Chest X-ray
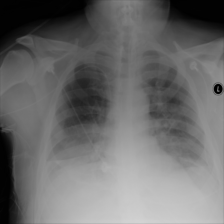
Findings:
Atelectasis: negative
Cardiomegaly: negative
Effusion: positive
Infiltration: positive
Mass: negative
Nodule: negative
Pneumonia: negative
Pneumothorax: negative
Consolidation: negative
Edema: positive
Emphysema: negative
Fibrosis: negative
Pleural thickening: positive
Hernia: negative